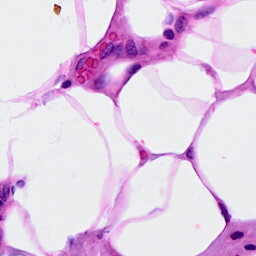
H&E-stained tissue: Breast